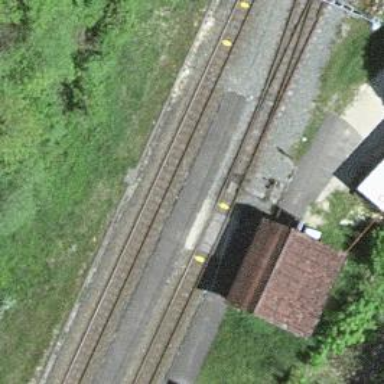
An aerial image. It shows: Railway switch.